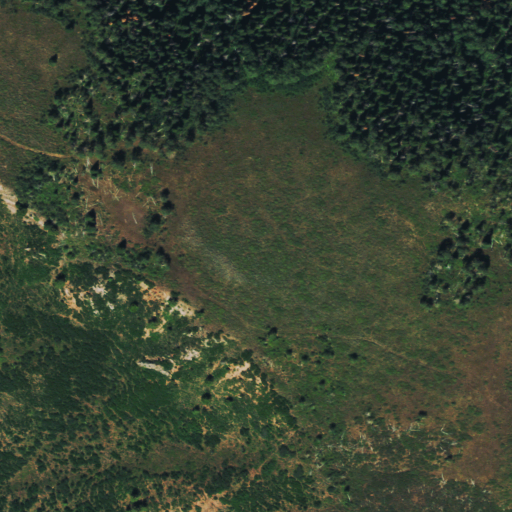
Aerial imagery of ridge(s) in Colorado named Parker Ridge containing shrub, deciduous forest, mixed forest, grassland, and evergreen forest